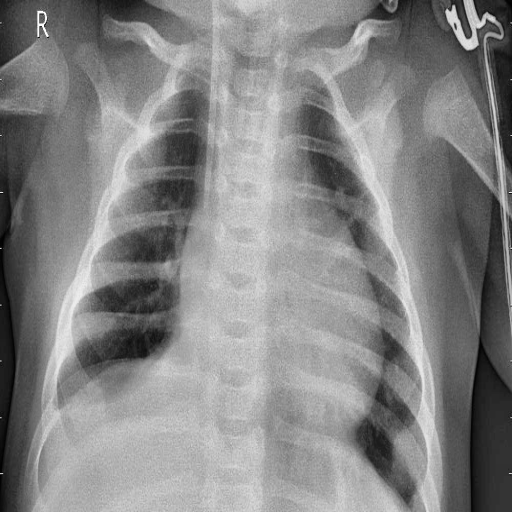
Finding: PNEUMONIA